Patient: sex M, age 51
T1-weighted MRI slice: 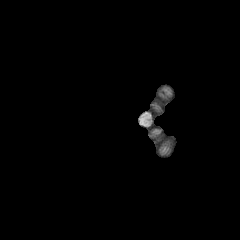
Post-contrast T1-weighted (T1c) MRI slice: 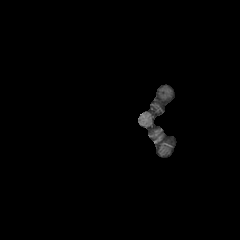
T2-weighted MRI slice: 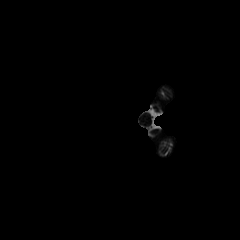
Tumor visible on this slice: no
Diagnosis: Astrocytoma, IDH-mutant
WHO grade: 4